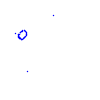
Particle: proton